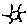
Label: sun